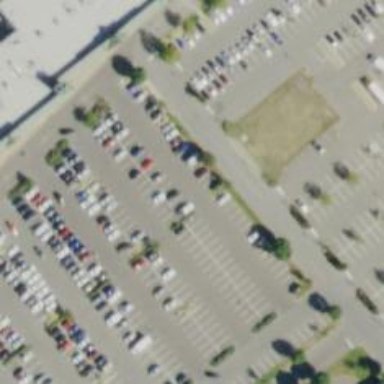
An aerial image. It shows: Trolley bay.